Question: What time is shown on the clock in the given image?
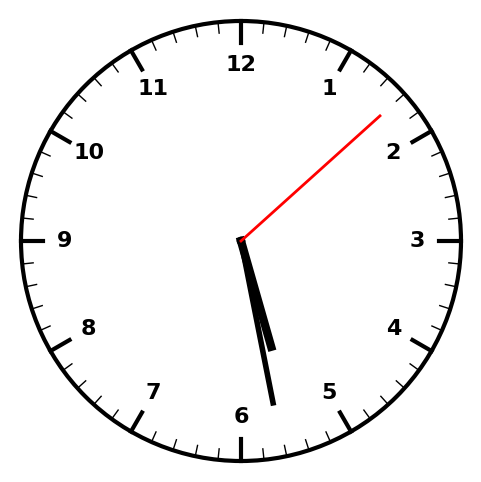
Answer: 05:28:08